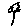
Label: flower